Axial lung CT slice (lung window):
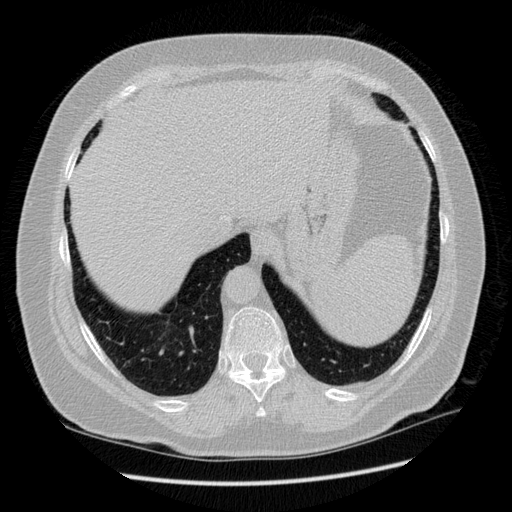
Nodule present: no